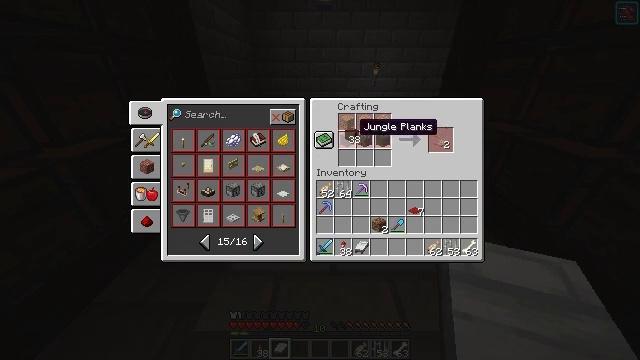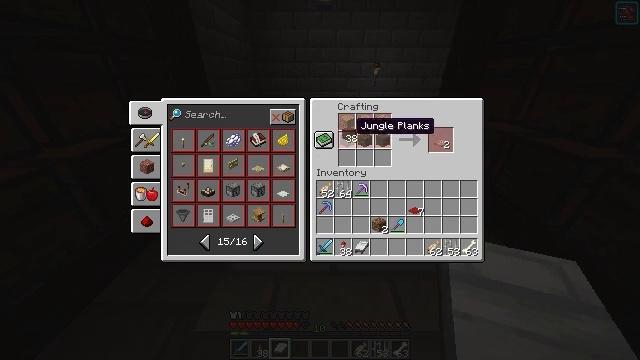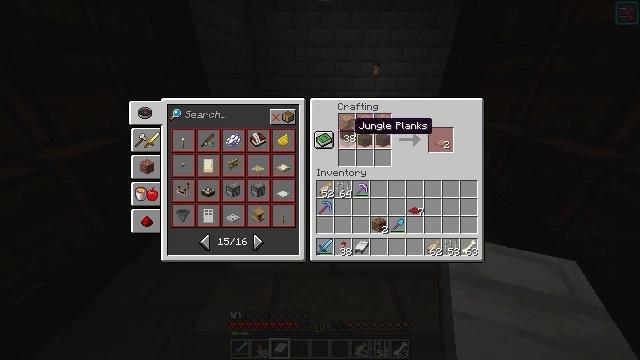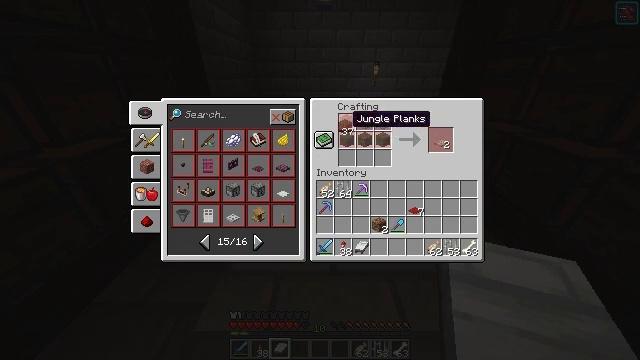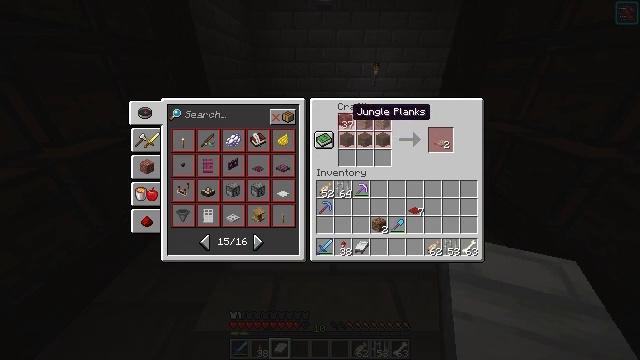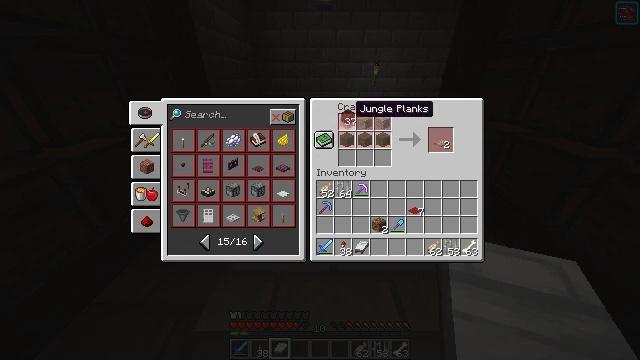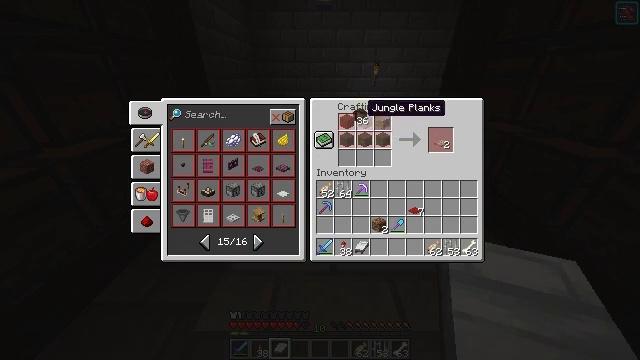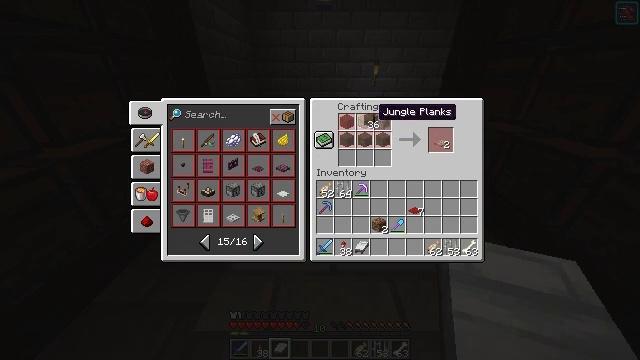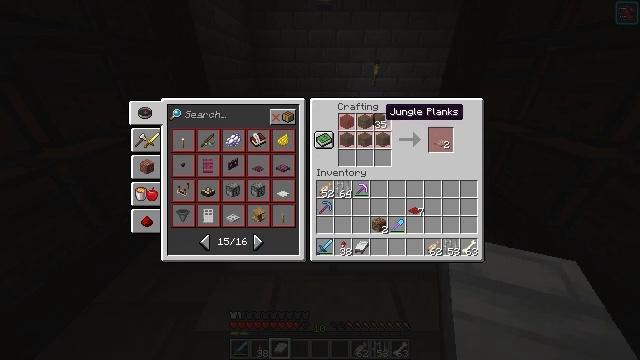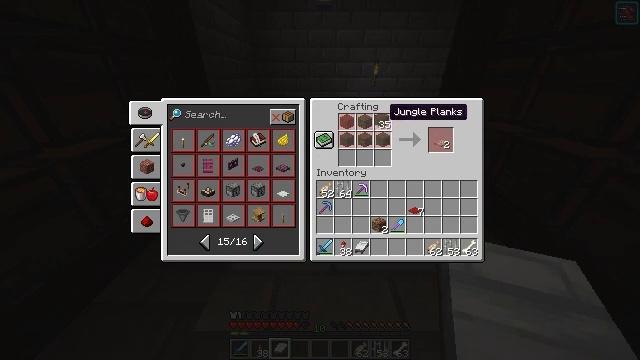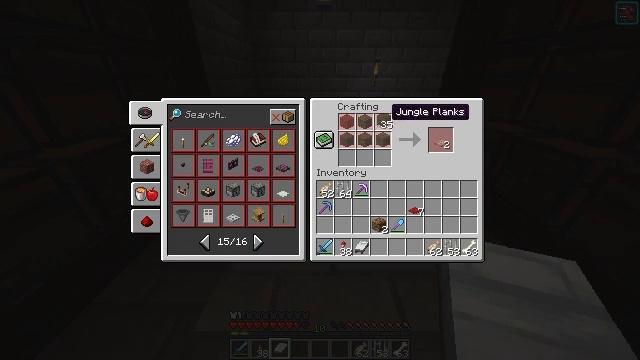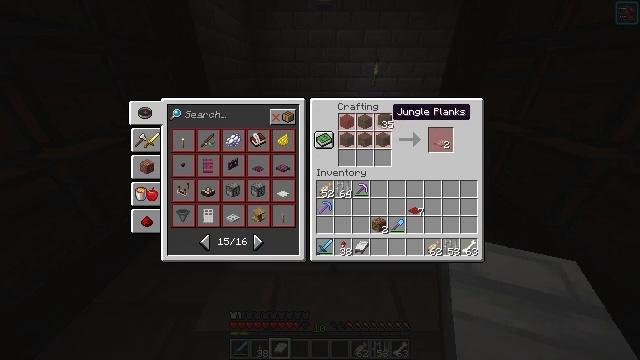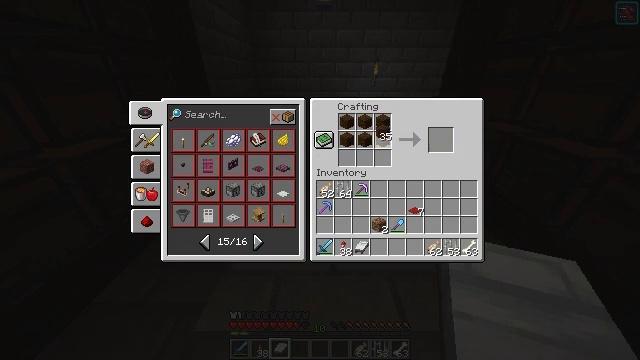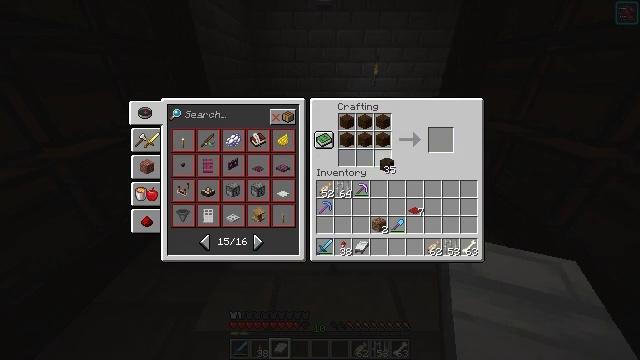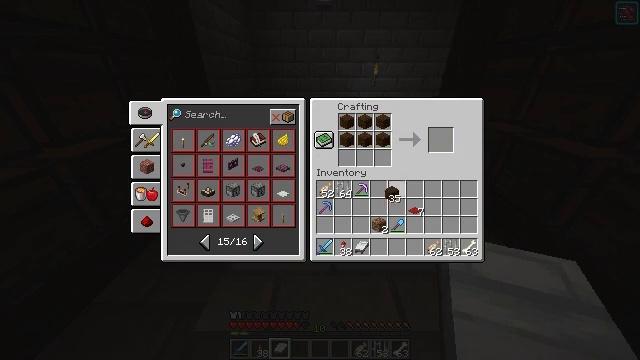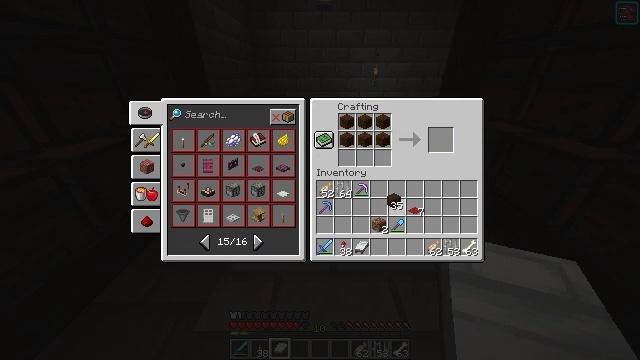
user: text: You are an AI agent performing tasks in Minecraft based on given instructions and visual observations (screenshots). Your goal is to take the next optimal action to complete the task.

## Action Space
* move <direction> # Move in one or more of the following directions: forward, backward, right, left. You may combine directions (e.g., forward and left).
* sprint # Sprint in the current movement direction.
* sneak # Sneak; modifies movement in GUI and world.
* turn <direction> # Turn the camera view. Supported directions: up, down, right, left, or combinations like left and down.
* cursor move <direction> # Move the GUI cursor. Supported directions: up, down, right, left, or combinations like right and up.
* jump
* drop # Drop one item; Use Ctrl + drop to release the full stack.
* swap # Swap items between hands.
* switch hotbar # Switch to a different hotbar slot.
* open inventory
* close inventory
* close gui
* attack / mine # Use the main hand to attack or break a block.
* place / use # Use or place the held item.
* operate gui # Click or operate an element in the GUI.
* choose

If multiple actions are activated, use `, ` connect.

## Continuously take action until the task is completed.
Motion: motion action
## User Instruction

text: Interact with the crafting table to get a dark oak trapdoor.
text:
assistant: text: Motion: choose
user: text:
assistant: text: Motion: choose
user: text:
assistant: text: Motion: choose
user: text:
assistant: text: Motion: cursor move up, choose
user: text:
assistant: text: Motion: choose
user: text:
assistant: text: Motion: cursor move right, choose
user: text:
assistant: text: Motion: cursor move right, choose
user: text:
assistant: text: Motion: cursor move right, choose
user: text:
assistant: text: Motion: choose
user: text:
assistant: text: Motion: choose
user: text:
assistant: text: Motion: choose
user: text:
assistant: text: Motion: cursor move down
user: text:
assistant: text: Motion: cursor move down
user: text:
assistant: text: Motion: cursor move down
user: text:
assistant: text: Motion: cursor move down
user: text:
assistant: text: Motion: no_op
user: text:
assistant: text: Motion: no_op
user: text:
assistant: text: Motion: no_op
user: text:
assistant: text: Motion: no_op
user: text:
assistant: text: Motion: no_op
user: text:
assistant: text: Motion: cursor move up
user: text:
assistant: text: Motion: cursor move up
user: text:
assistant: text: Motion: no_op
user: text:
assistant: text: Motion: operate gui
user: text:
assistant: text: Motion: operate gui
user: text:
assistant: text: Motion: no_op
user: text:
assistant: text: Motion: no_op
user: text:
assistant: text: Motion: cursor move right
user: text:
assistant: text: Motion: cursor move right and up
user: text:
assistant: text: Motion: cursor move right and up